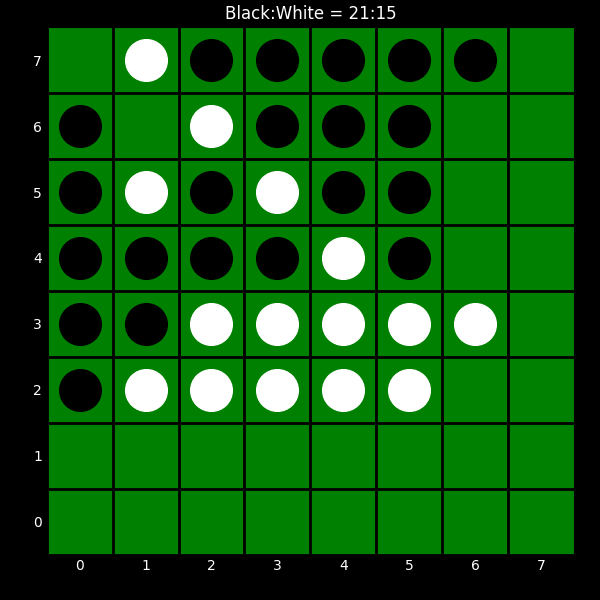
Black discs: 21
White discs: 15